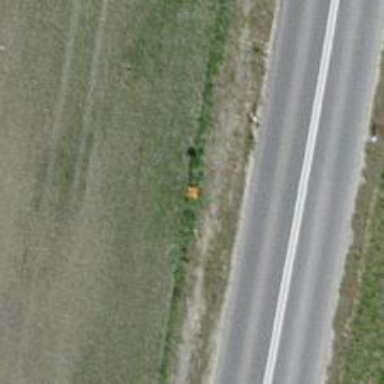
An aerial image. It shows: Pole with roof-covered pipeline marker.